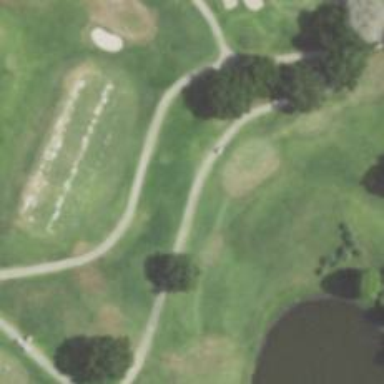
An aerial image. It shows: Path for both road and golf.